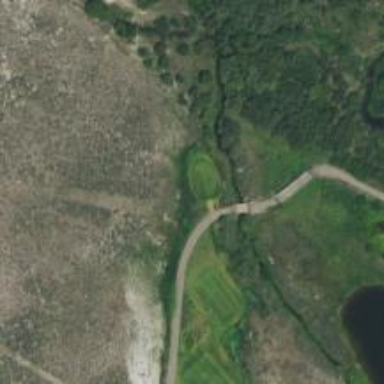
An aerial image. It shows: Track road with bridge.